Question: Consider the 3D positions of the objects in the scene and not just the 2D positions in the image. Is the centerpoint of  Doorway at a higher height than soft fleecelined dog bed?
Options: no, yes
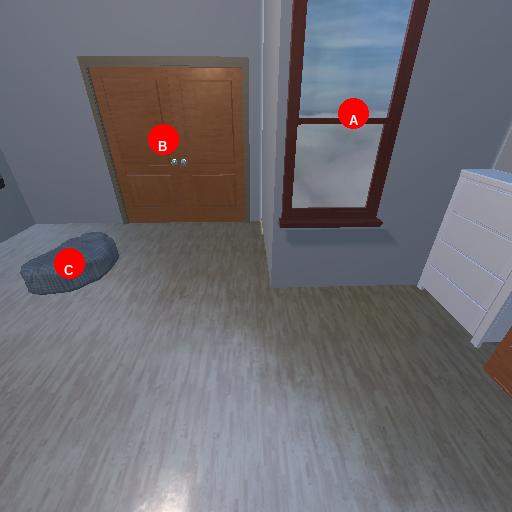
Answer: no